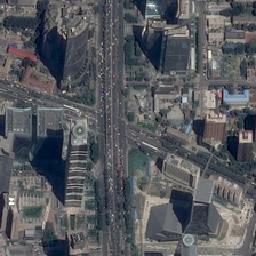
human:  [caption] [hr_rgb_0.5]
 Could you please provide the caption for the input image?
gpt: This area is the economic center of the city.

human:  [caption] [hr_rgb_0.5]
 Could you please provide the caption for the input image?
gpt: This area is the economic center of the city.

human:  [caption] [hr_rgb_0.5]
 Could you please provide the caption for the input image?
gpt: This area is the economic center of the city.

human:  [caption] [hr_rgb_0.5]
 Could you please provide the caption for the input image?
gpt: This area is the economic center of the city.

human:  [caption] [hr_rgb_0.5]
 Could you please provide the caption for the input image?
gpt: This area is the economic center of the city.